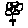
Label: flower